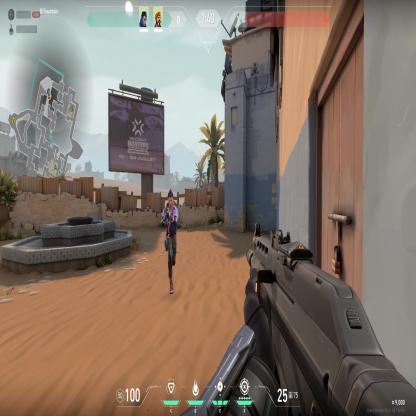
Label: teammate